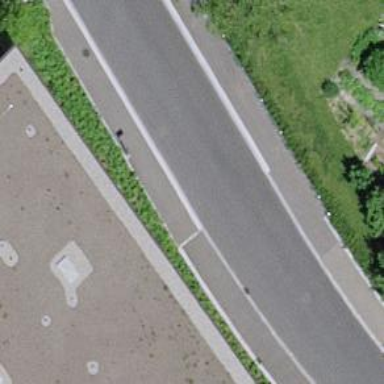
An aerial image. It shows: Platform for public transport. The platform is located by the road.